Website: bh-photo
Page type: address-validator
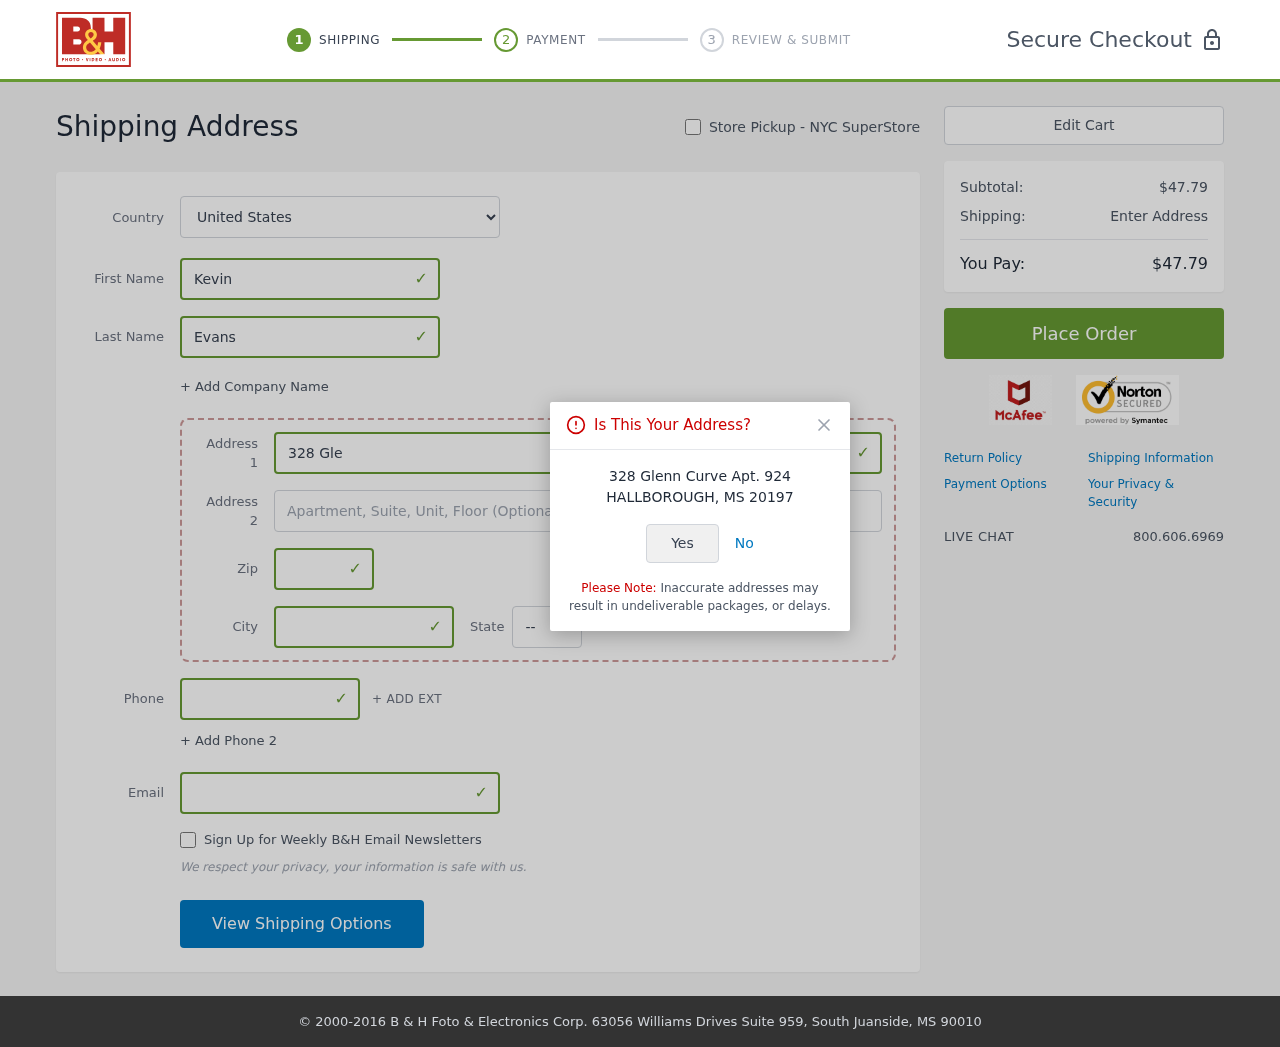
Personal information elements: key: PII_CITY
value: Hallborough
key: PII_COUNTRY
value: United States
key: PII_EMAIL
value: kevin_evans@gmail.com
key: PII_FIRSTNAME
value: Kevin
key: PII_LASTNAME
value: Evans
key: PII_PHONE
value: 7723115722
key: PII_POSTCODE
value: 20197
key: PII_STATE_ABBR
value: MS
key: PII_STREET
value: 328 Glenn Curve Apt. 924
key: PII_CITY_CONFIRM
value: HALLBOROUGH
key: PII_POSTCODE_FULL
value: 20197
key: PII_POSTCODE_NUMERIC
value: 20197
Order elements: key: ORDER_SUBTOTAL
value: $47.79
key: ORDER_TOTAL
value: $47.79